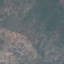
Land use / land cover: HerbaceousVegetation